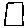
Label: square